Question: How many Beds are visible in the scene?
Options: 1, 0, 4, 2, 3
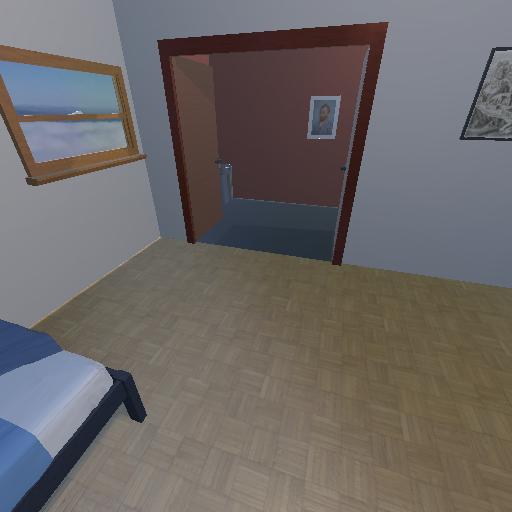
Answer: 1